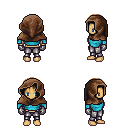
a pixel art fantasy rpg character, female body template, human, tanned skin, teal long-sleeve shirt, metal pants, brown plain hairstyle, cloth hood, metal gloves, four views (front, back, left, right), 2x2 character sprite sheet, small pixel art, hard edges, no anti-aliasing